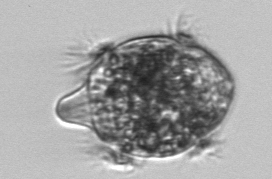
Label: Didinium